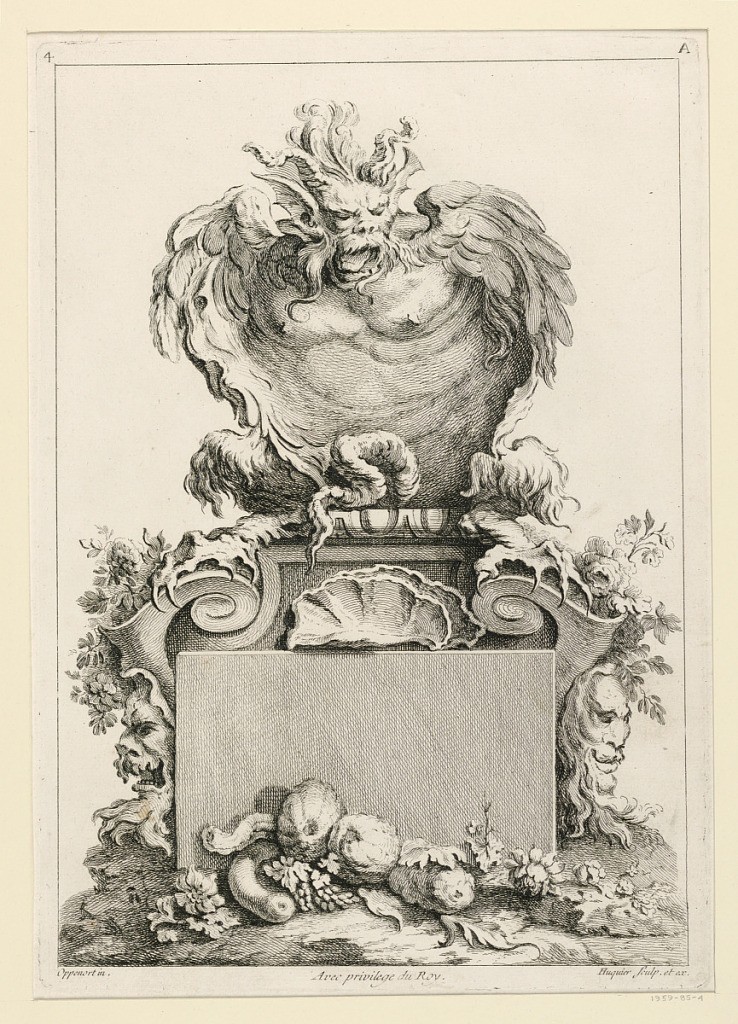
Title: Page Four from "Premier Livre De Differents morceaux A l'Usage de tous ceux qui s'appliquent aux beuax Arts Inventé Par G.M. Oppenort Architecte du Roy Et Gravé par Huquier," Serie A (Moyen Oppenord)
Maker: Gilles-Marie Oppenord, French, 1672–1742
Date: after 1751
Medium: Etching on paper
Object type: Print
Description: A fantastical animal, a satyr-like creature, above a pedestal decorated with masks, shells, fruits, etc. Inscription, upper left: "4"; upper right: "A"; lower left: "oppenort in."; center: "Avec privilege du Roy"; lower left: "Huquier sculp. et ex."